Interaction volume radius: 5 \u00c5
Interaction volume height: 15 \u00c5
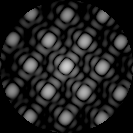
Disorder parameter: 0.03188